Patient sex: M
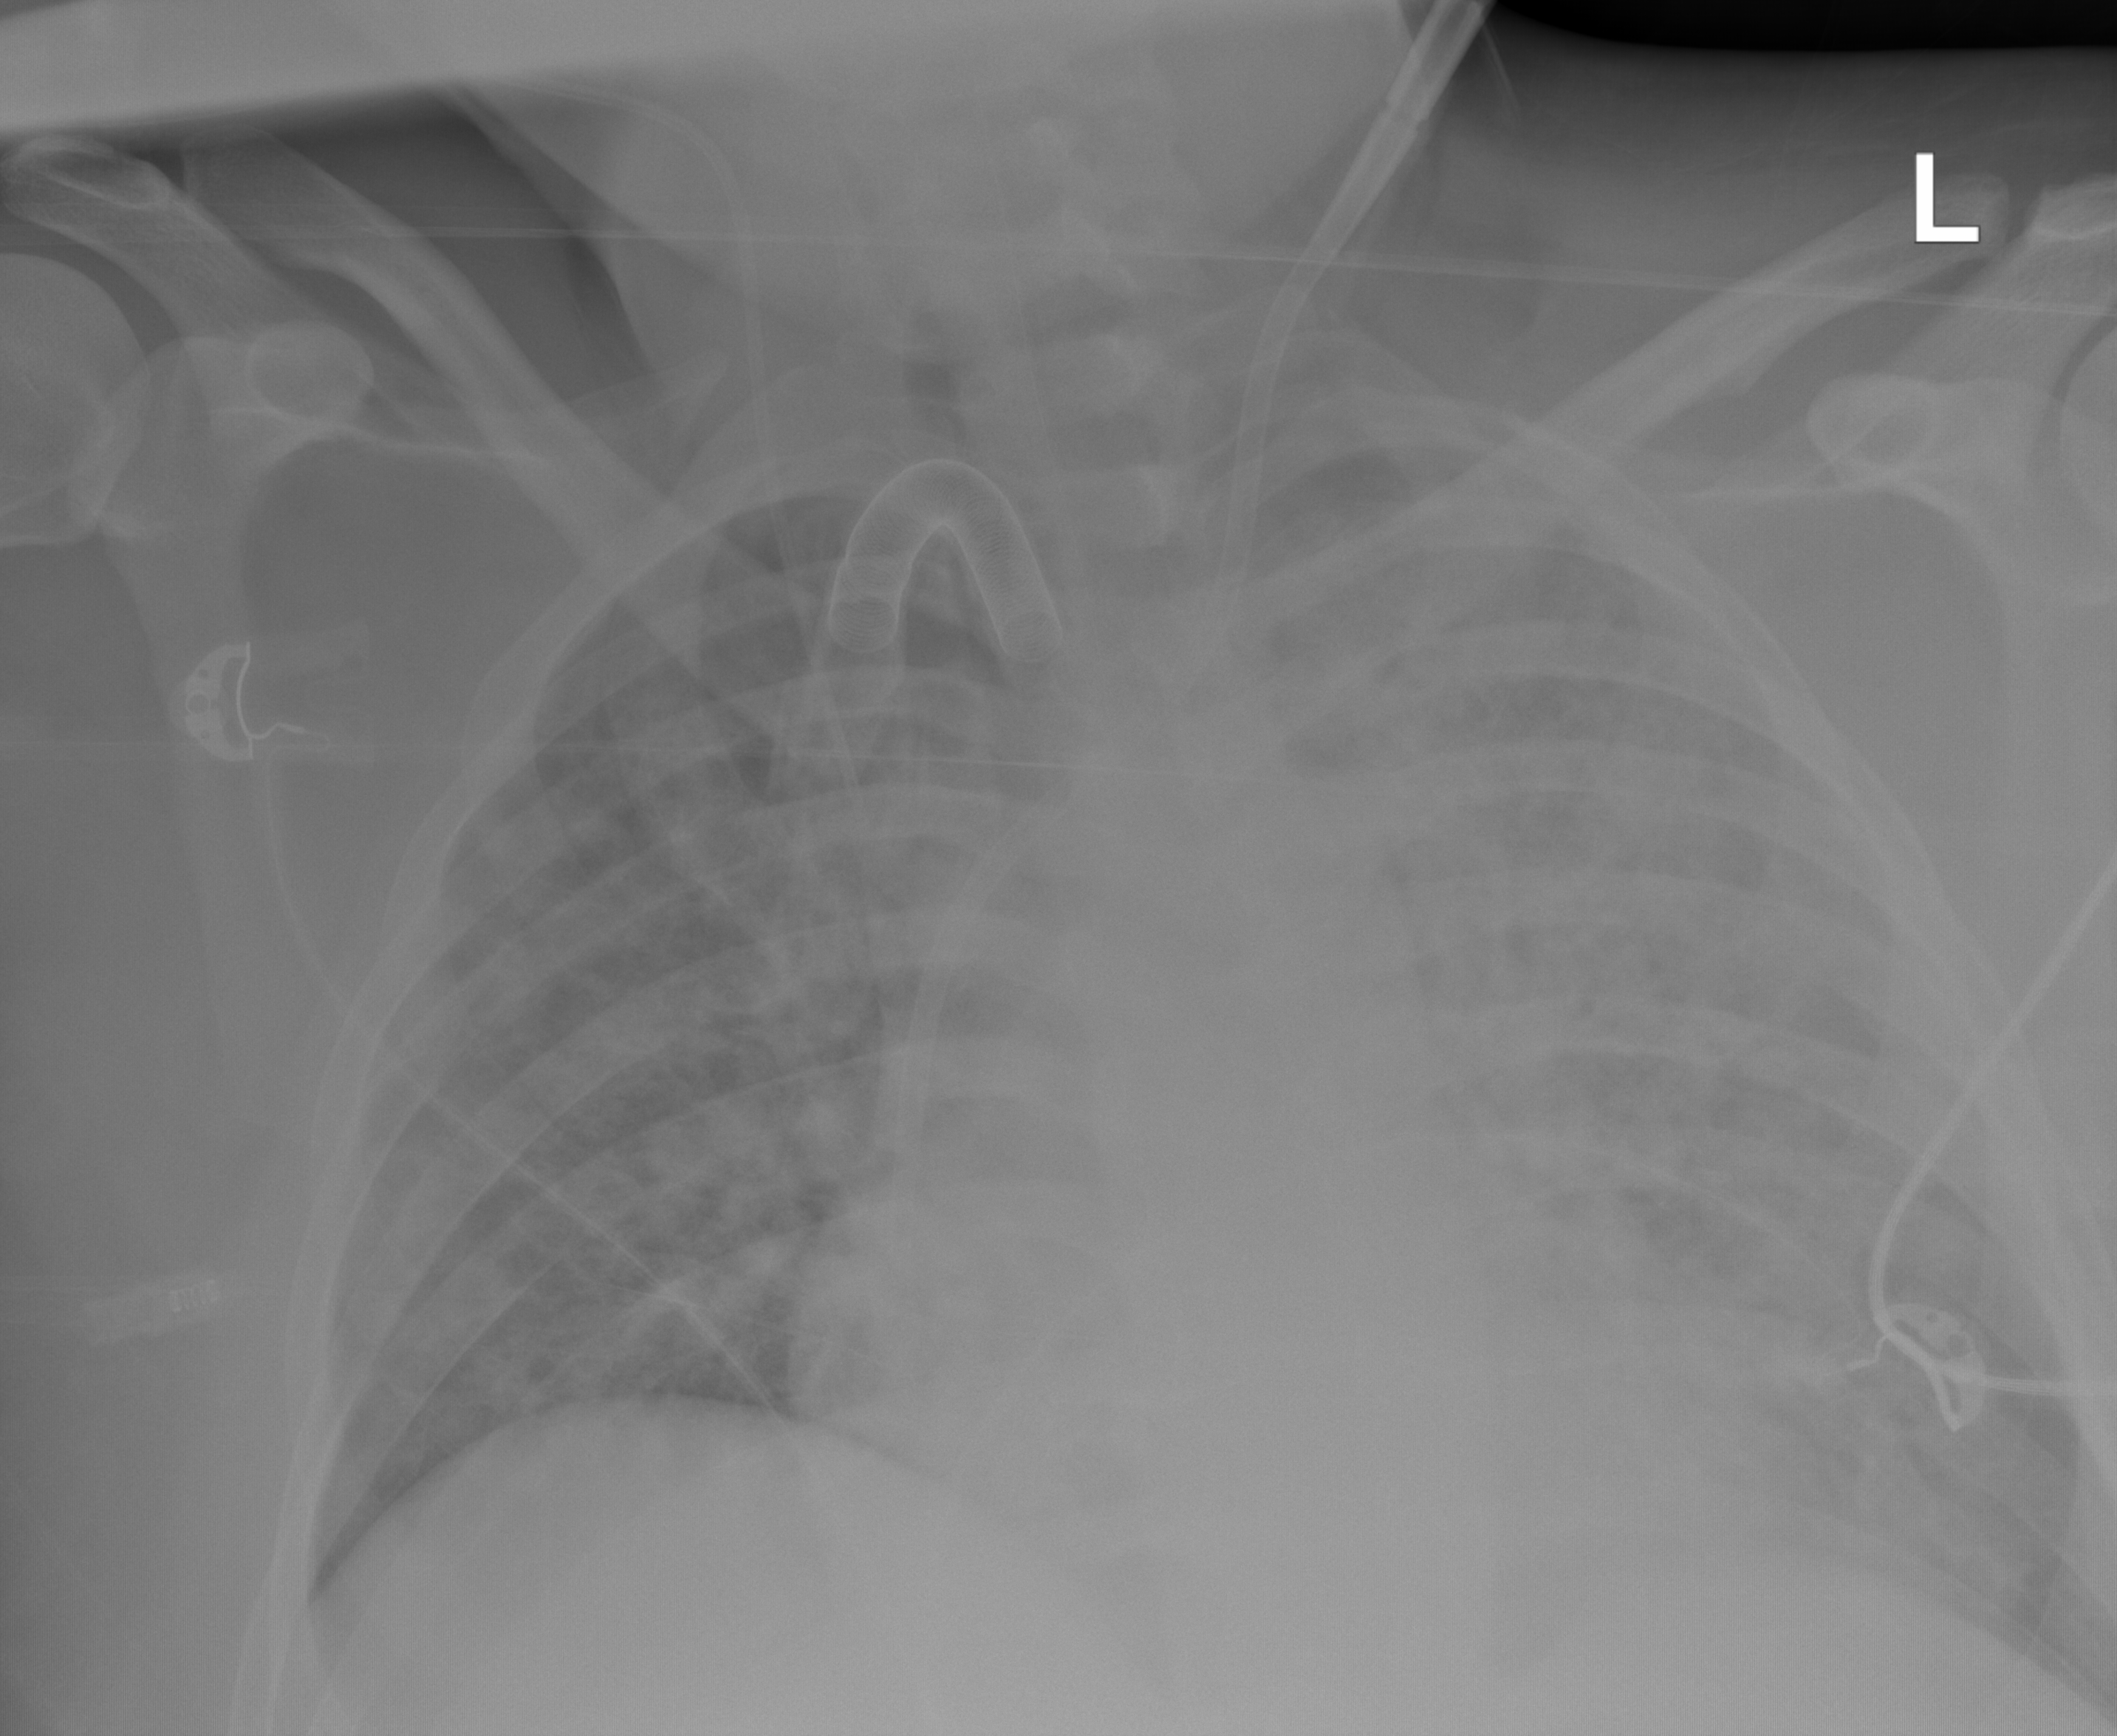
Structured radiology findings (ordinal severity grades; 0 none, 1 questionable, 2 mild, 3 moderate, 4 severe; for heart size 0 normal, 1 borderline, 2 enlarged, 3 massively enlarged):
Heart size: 2
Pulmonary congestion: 0
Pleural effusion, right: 0
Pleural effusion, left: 0
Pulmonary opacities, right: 3
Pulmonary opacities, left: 4
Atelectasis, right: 3
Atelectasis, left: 3